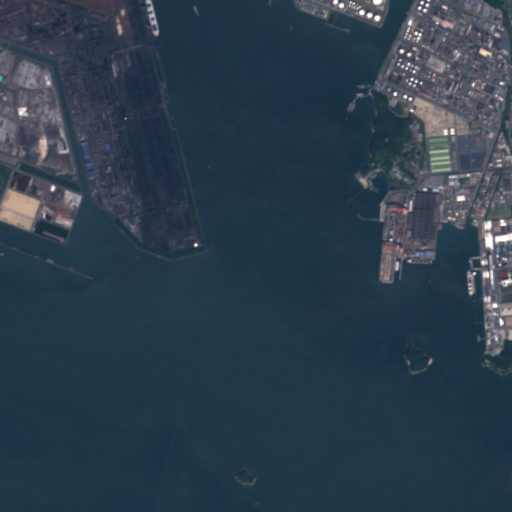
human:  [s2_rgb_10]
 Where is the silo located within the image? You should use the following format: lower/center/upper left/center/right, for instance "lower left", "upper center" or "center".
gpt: The silo is located in the center right of the image.
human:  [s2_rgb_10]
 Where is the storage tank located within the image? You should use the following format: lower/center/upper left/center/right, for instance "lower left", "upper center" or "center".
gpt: The storage tank is located in the center right of the image.
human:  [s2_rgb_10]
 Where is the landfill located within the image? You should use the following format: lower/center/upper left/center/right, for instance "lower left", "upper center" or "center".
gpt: There is no landfill in the image.